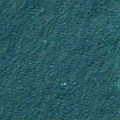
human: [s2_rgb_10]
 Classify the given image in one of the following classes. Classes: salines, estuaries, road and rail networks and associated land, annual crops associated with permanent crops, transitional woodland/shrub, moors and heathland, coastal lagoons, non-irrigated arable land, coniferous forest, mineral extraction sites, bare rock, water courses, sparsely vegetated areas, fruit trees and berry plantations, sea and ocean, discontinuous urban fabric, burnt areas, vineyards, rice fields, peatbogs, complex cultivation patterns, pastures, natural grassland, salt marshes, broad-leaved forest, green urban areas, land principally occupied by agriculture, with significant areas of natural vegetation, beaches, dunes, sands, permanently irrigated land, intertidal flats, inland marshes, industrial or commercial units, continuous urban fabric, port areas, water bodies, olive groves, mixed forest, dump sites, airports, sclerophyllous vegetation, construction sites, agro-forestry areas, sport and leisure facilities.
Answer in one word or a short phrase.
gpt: sea and ocean